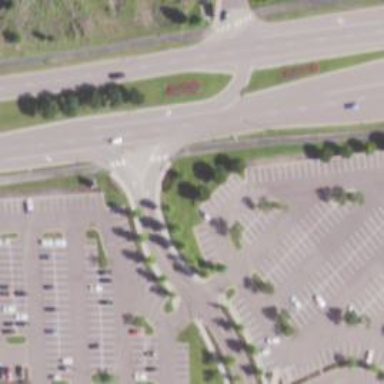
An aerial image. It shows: Asphalt road with secondary link designation.